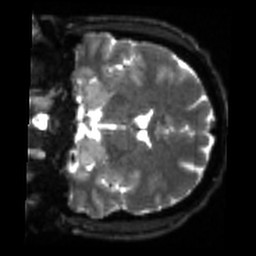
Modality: sbref
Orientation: coronal
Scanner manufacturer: siemens
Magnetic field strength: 3 T
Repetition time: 4 s
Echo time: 0.0594 s